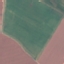
Land use / land cover: AnnualCrop